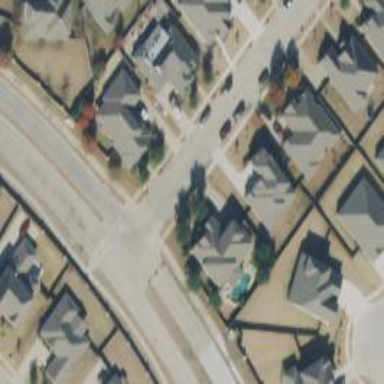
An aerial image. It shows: Residential road.